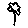
Label: flower